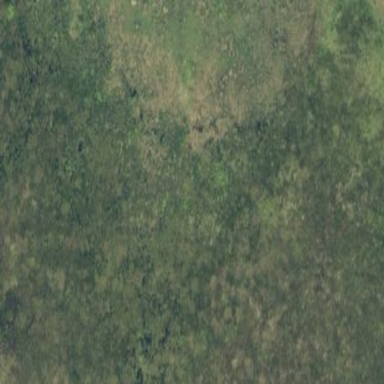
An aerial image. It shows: Marsh wetland.